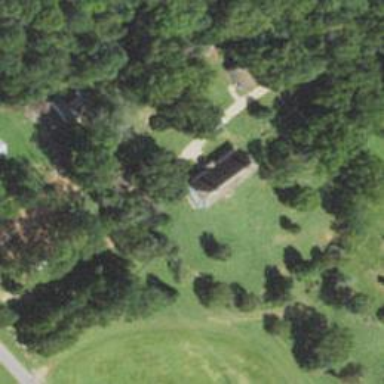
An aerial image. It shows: Historic manor.